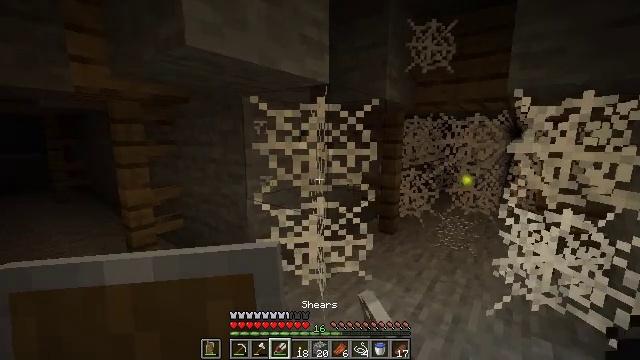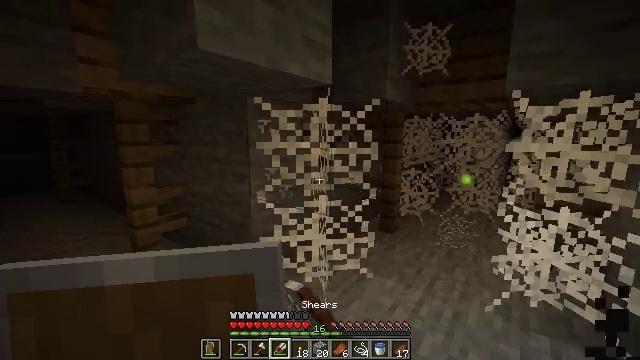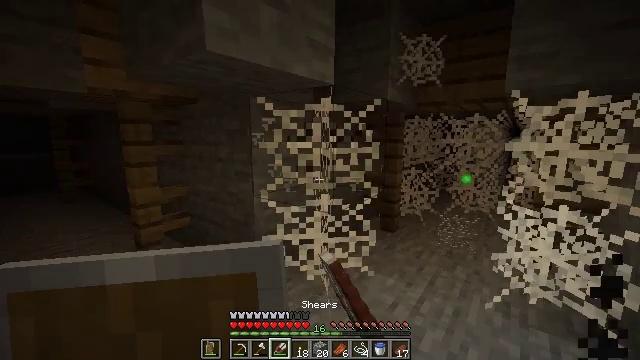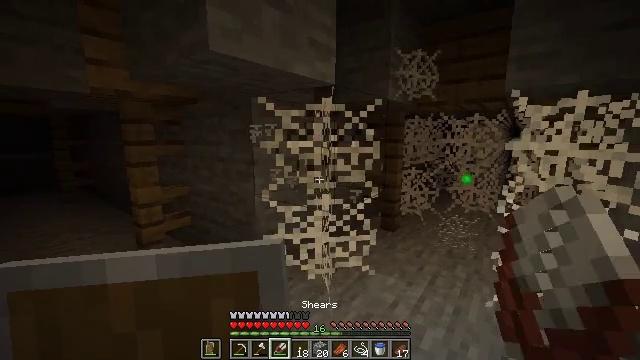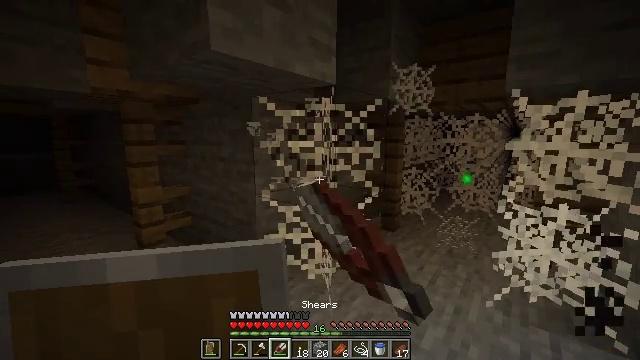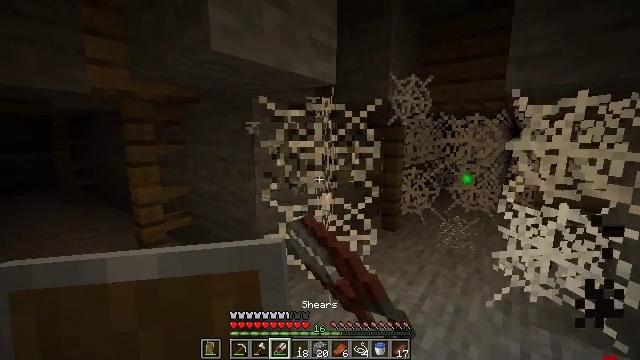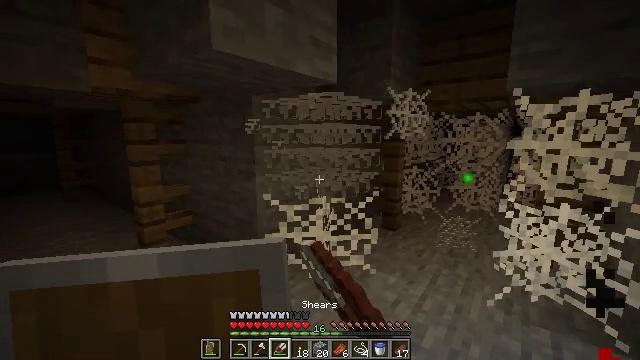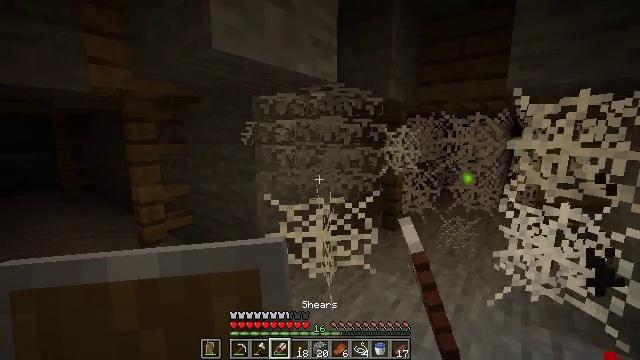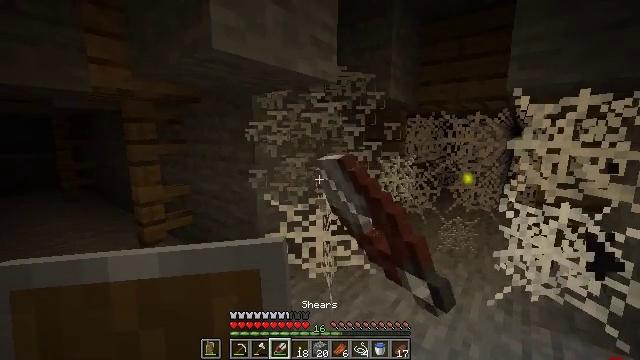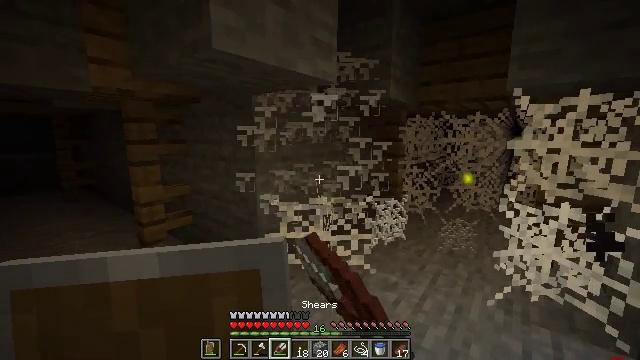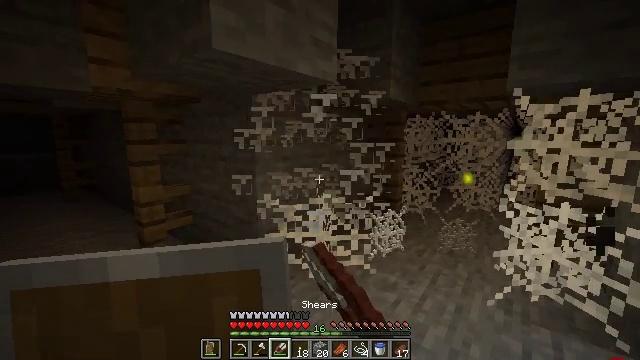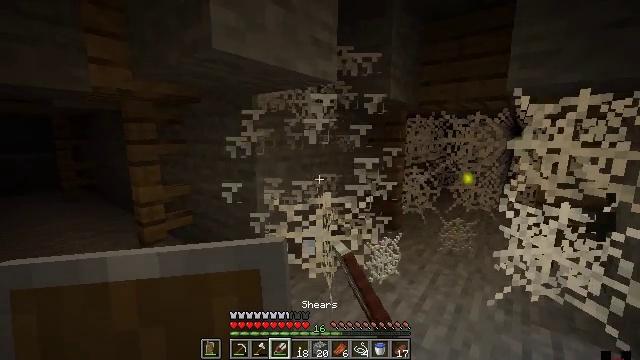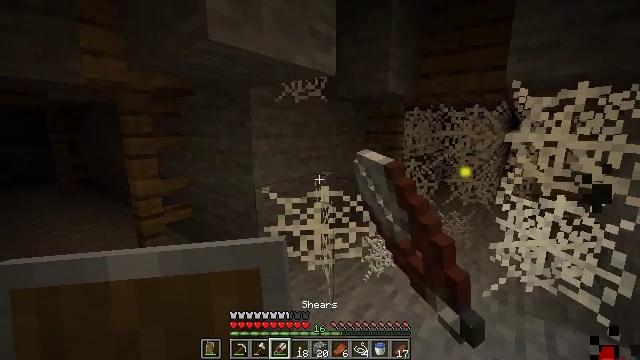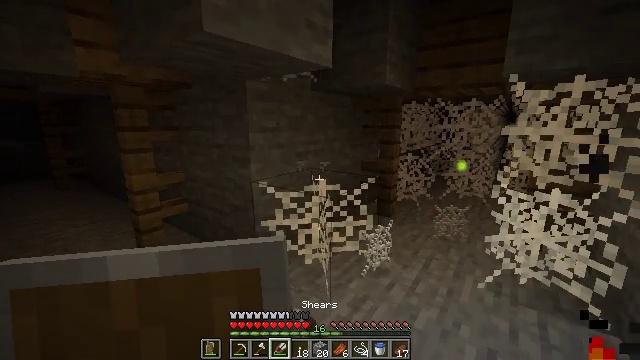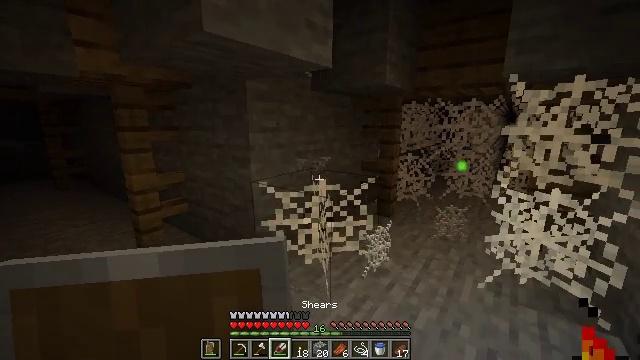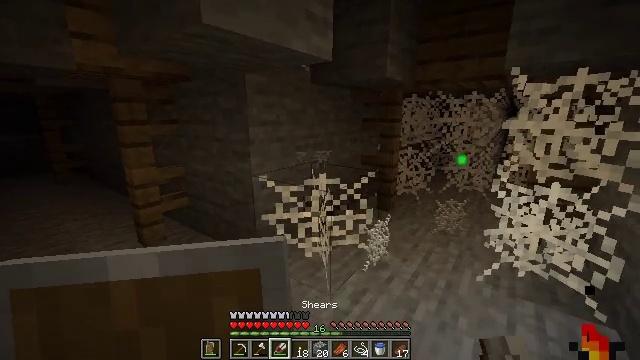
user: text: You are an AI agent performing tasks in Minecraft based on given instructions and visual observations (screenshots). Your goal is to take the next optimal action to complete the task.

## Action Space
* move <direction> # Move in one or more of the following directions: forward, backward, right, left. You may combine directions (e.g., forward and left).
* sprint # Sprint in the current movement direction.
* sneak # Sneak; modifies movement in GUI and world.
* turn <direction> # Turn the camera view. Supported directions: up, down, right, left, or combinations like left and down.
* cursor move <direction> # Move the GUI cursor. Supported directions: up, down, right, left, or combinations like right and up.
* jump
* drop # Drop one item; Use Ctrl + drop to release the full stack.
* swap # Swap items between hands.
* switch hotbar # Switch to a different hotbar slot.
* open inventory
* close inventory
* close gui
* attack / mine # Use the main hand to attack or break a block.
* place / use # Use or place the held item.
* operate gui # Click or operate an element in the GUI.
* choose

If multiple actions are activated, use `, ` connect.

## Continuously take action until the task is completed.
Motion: motion action
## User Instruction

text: Mine the cobweb to clear the path.
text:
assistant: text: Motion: attack / mine
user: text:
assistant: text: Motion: attack / mine
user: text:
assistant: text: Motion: attack / mine
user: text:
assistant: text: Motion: attack / mine
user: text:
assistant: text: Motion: attack / mine
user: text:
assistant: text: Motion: attack / mine
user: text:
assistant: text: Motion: attack / mine
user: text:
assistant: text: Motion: attack / mine
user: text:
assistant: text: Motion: attack / mine
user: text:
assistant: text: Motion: attack / mine
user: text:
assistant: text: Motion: attack / mine
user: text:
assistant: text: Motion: turn down, attack / mine
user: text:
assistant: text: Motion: turn down, attack / mine
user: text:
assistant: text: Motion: attack / mine
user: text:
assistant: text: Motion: turn down, attack / mine
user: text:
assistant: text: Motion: turn down, attack / mine
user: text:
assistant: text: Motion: attack / mine
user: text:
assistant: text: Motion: attack / mine
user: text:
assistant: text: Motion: attack / mine
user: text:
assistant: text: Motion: attack / mine
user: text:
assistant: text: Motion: attack / mine
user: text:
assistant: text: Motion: attack / mine
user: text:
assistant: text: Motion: attack / mine
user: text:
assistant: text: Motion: attack / mine
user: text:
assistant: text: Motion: attack / mine